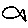
Label: fish